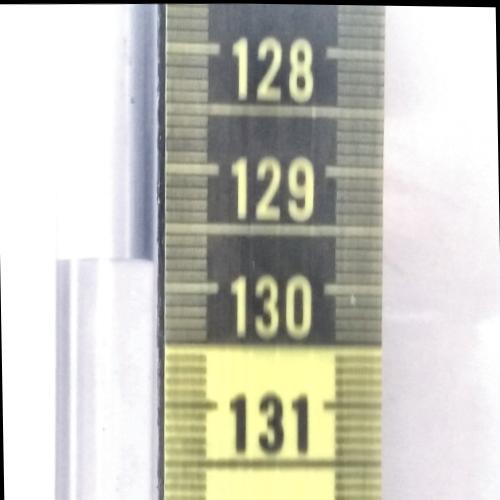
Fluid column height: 129.8 cm